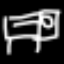
Label: bed